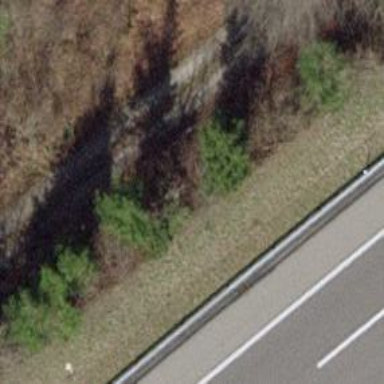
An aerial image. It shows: Hedge acting as barrier.